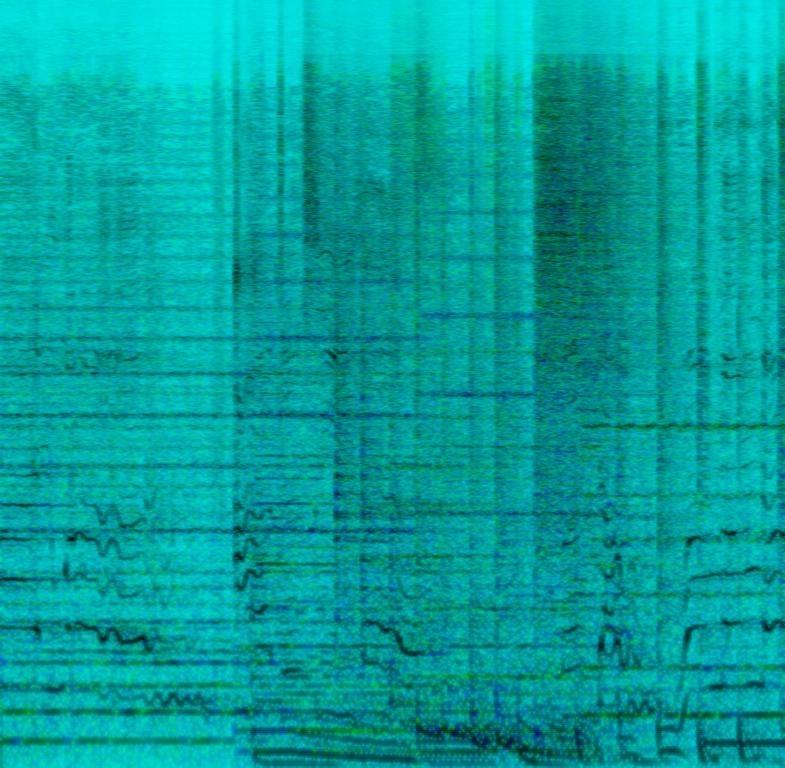
This is a reggae music piece. There is a male vocalist singing in a laid-back manner. The keyboard is playing the main tune. The electric guitar is being strummed in a staccato off-beat pattern. There is a groovy bass line being played by the bass guitar. The rhythmic background consists of a reggae acoustic drum beat. The atmosphere is chill and trippy. This piece could be used in the soundtrack of a romance movie with a tropical setting.